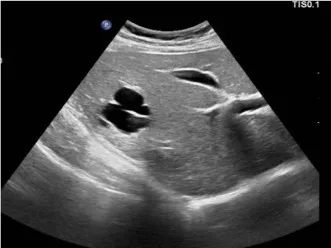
(A) Liver ultrasound.
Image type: radiology (ultrasound)